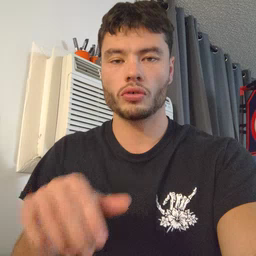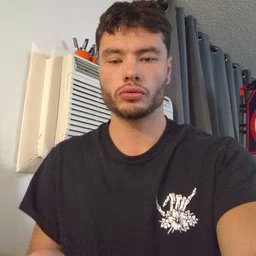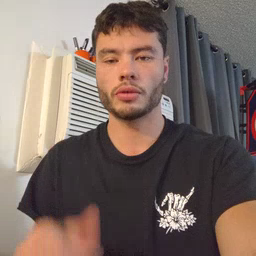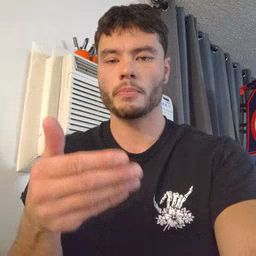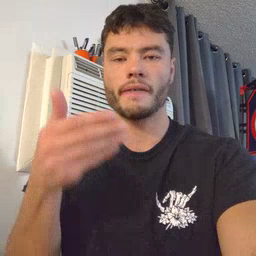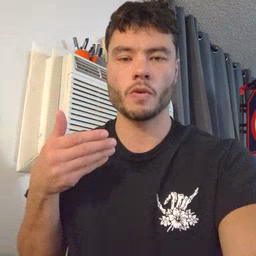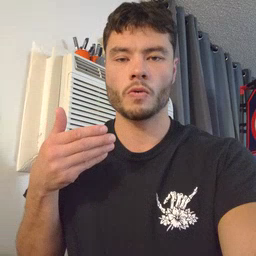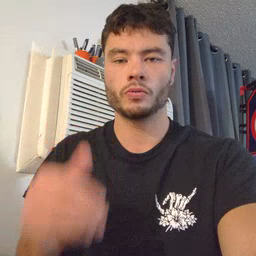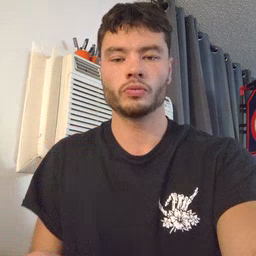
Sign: before